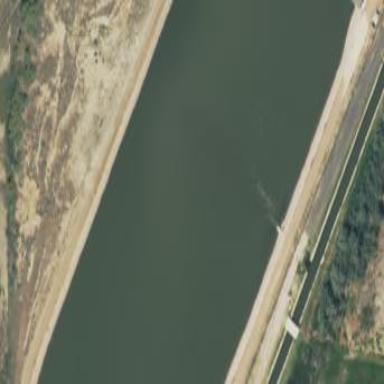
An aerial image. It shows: Reservoir of water.